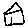
Label: house